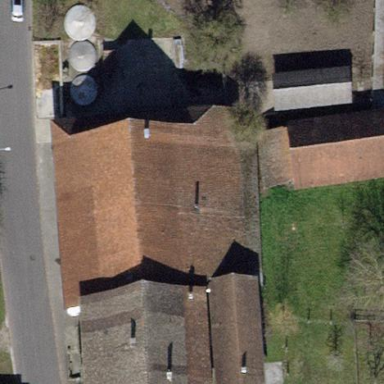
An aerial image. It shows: Farm building with gabled roof.